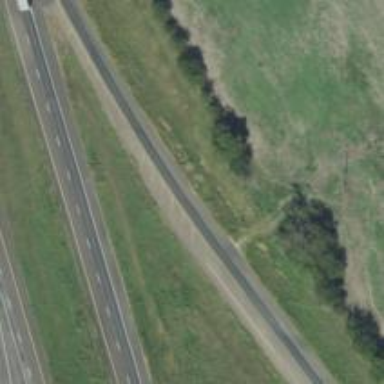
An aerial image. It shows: Trunk link highway.